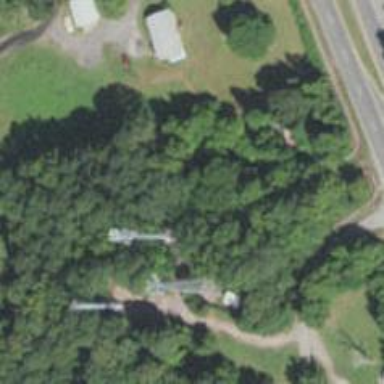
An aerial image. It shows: Man-made mast used for communication purposes.